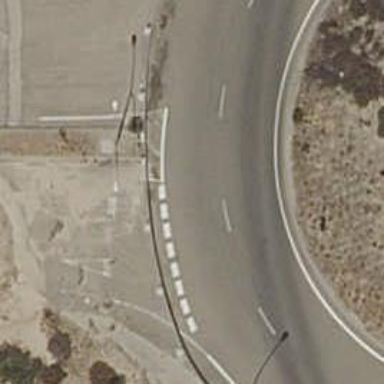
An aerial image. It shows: Roundabout at tertiary road junction.